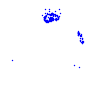
Particle: proton